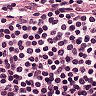
Metastatic tissue present: no